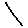
Label: line